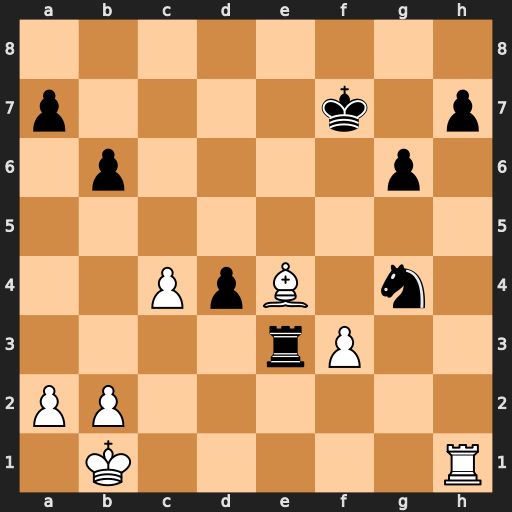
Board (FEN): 8/p4k1p/1p4p1/8/2PpB1n1/4rP2/PP6/1K5R
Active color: w
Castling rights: -
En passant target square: -
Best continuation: Bd5+ Kf6 fxg4